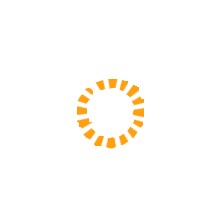
Shape: circle